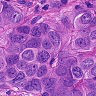
Metastatic tissue present: yes